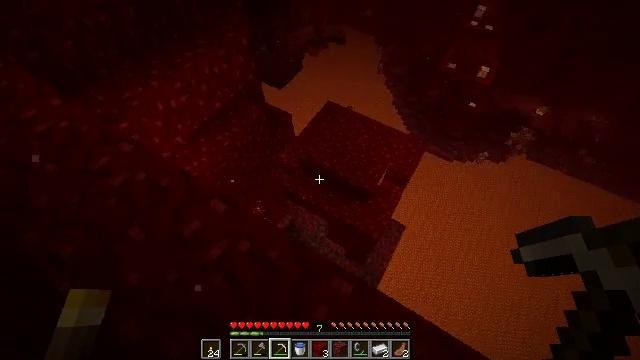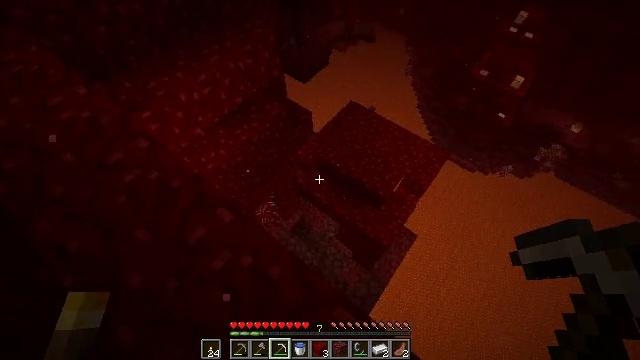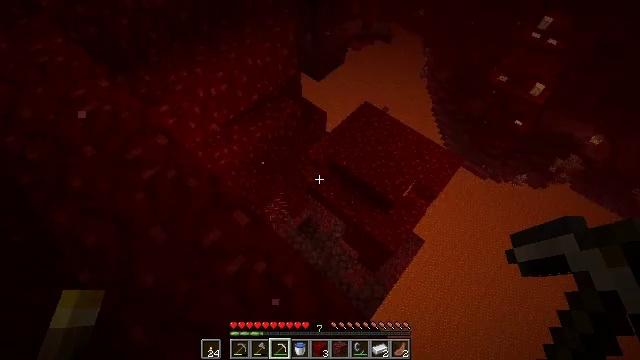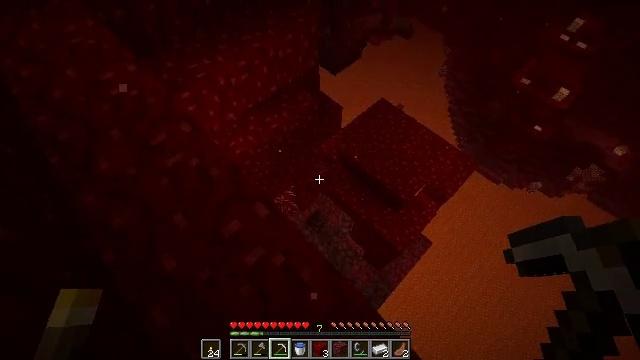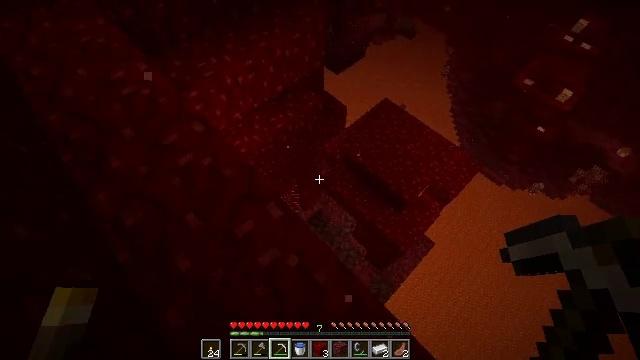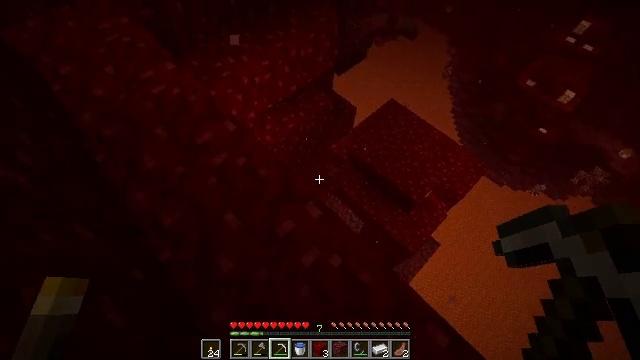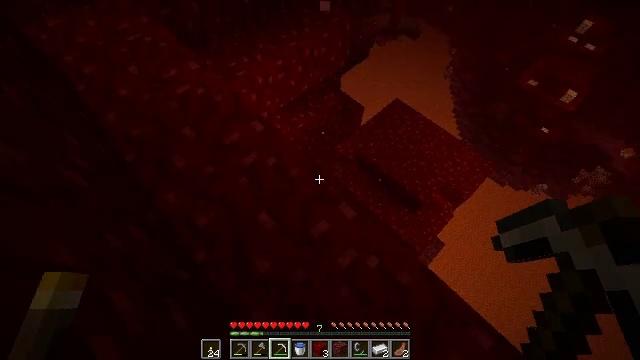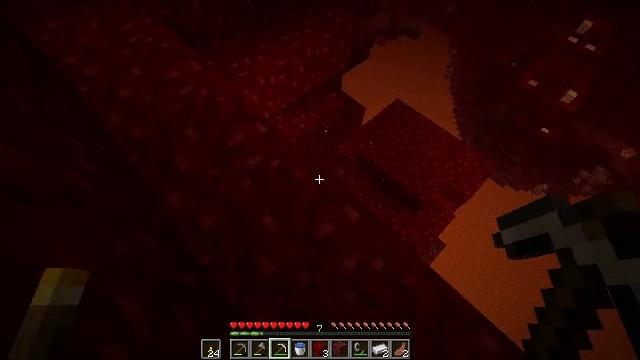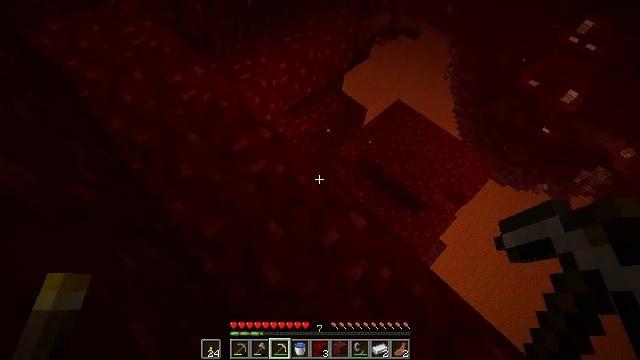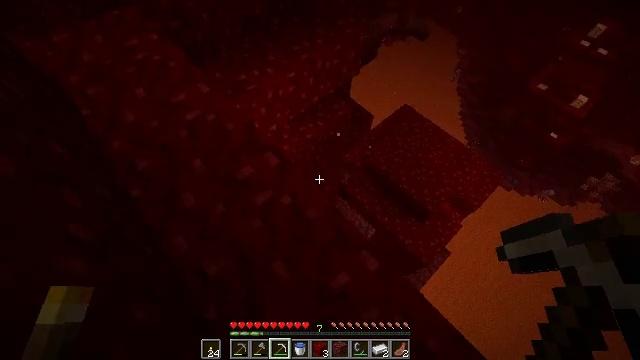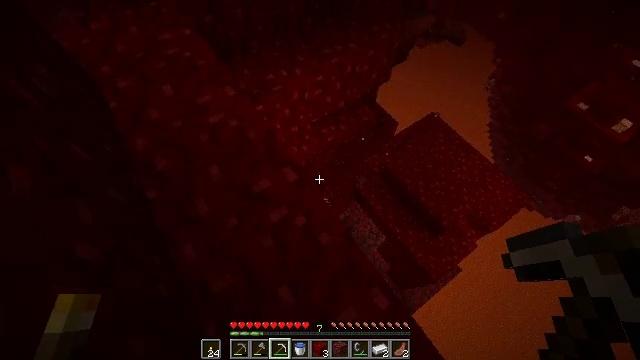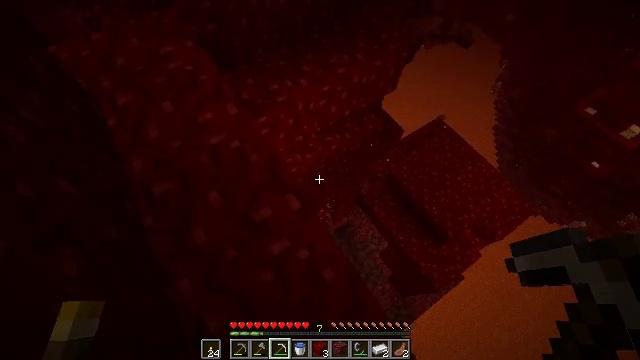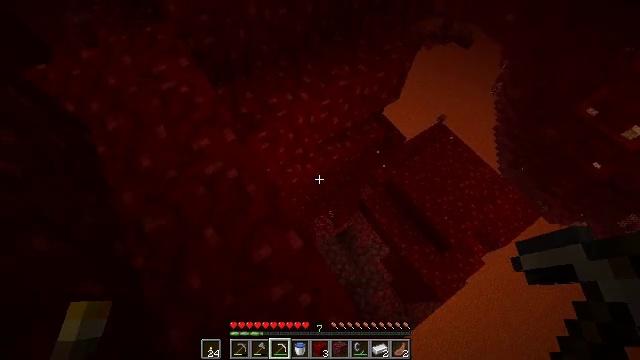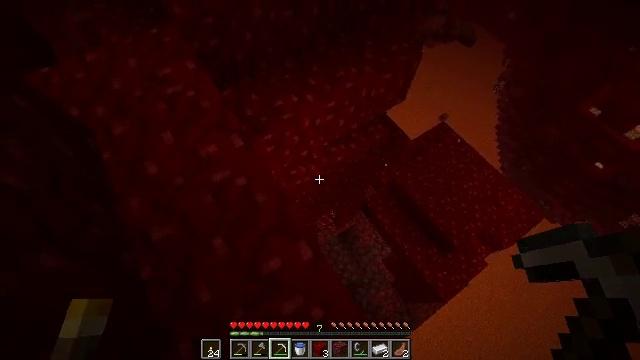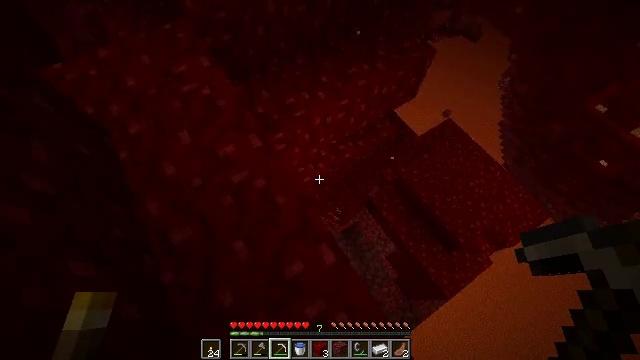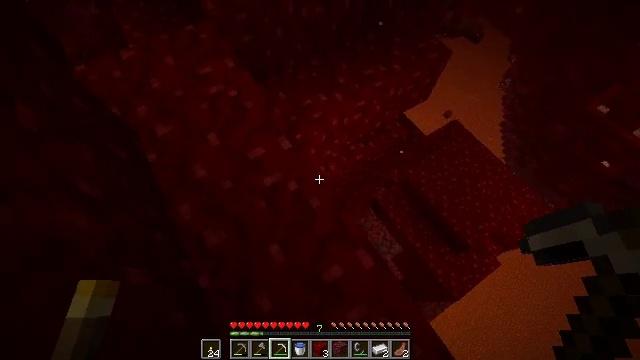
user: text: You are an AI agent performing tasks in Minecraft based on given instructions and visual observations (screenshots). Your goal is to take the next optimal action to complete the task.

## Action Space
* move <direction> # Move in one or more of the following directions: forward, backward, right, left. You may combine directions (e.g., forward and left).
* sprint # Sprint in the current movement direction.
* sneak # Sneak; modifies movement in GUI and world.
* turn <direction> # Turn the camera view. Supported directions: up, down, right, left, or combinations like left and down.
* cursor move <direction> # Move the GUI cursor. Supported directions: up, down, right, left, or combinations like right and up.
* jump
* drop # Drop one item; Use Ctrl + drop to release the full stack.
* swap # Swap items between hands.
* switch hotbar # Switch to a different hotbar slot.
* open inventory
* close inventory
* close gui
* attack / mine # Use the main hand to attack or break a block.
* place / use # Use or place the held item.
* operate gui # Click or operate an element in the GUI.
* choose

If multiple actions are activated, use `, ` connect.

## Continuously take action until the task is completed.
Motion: motion action
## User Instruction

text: Gather the nether wart block from a crimson forest.
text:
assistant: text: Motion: turn left
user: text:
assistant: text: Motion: move left, turn left
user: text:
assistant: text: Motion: move left, turn left and down
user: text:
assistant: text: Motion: move left
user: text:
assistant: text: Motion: move left
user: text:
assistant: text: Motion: move left
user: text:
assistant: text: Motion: no_op
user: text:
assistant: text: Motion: move forward
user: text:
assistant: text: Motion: move forward, turn left
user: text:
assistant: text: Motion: move forward, turn left
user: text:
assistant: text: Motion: move forward, turn left
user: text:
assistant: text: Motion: move forward
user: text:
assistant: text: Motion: move left
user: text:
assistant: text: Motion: move left, turn down
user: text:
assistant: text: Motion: move left
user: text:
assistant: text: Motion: move left
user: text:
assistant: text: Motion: no_op
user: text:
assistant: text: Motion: no_op
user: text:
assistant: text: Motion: no_op
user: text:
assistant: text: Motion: no_op
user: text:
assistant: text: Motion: move forward
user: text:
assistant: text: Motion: move forward
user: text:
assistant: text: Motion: move forward
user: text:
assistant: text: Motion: move forward
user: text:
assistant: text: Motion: move forward
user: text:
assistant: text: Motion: move forward
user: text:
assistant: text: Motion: move forward and move left
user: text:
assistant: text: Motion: move forward and move left
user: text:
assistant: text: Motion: move forward and move left
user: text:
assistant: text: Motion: move forward